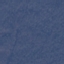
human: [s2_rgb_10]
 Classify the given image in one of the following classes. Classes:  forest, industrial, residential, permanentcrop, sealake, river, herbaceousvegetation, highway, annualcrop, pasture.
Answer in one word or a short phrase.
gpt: Forest